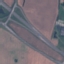
Land use / land cover class: Highway